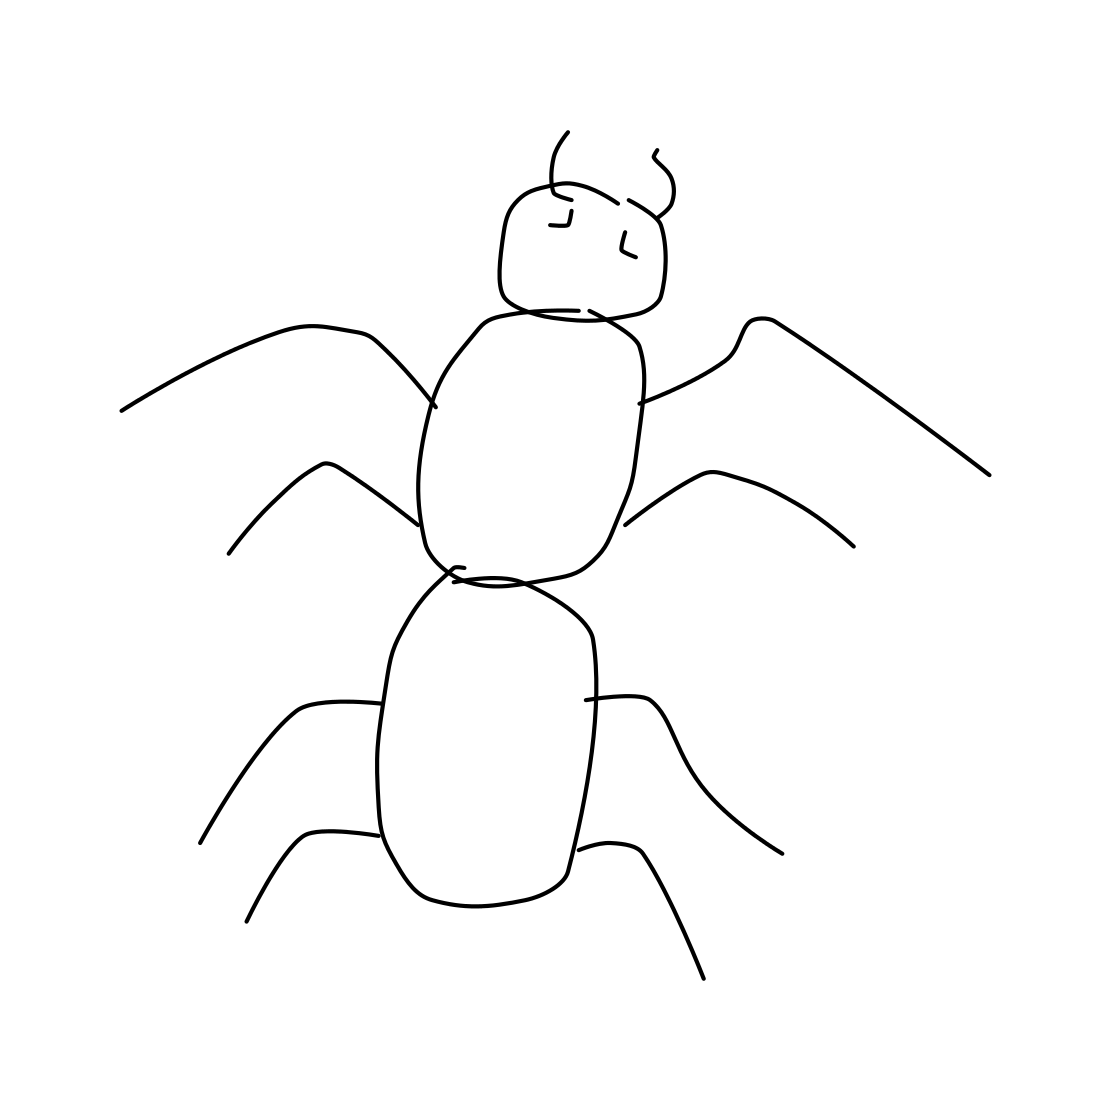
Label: ant